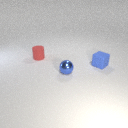
small blue rubber cube to the right of small blue metal sphere